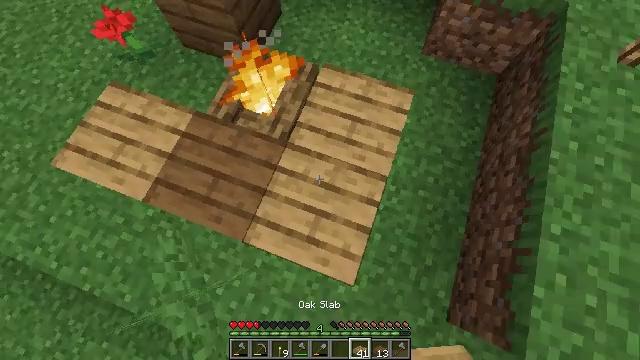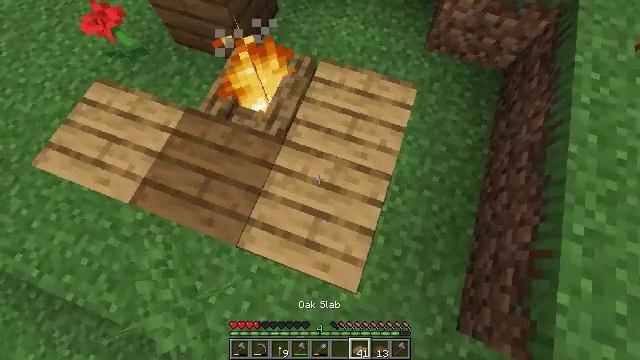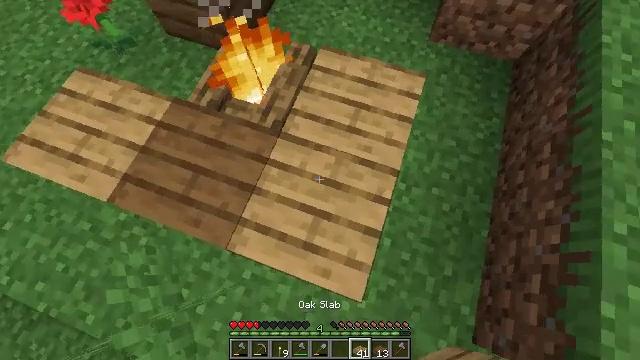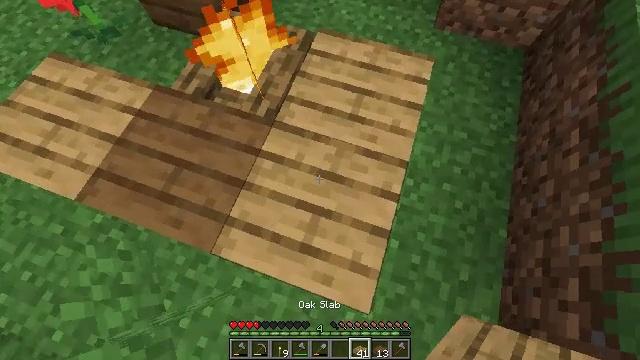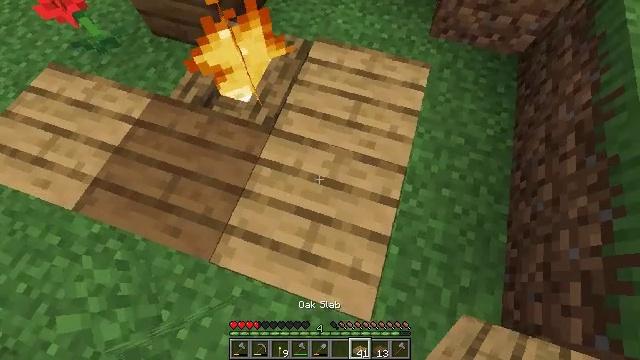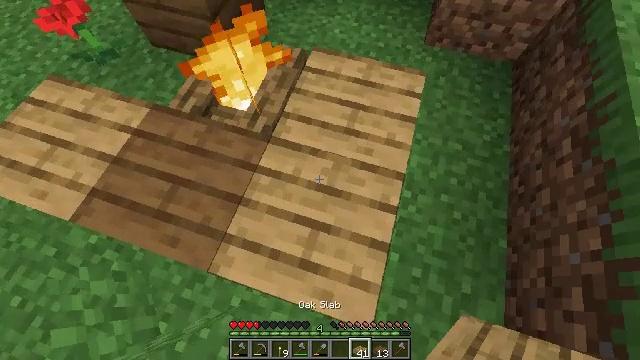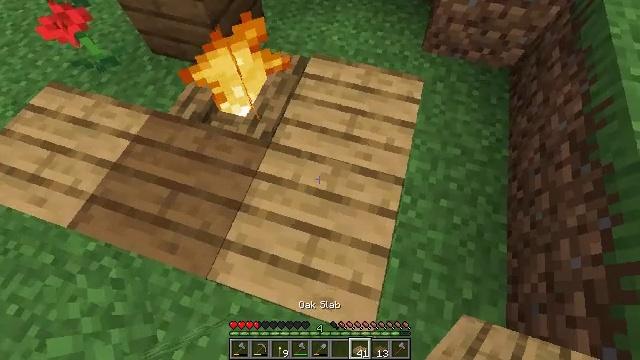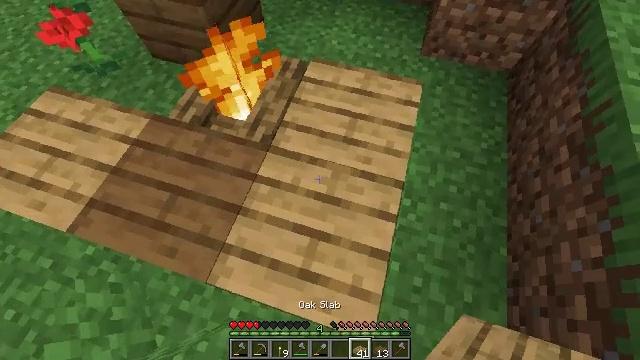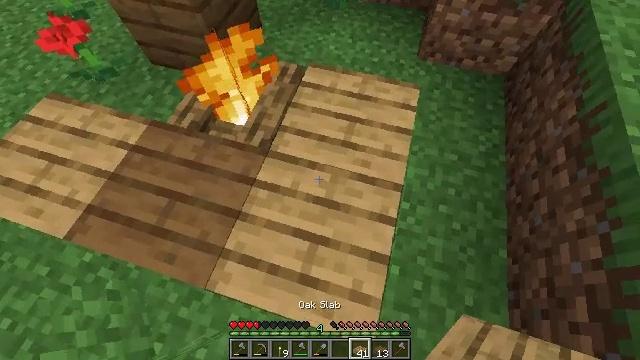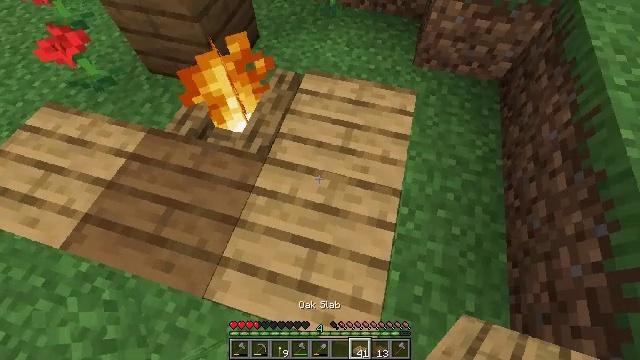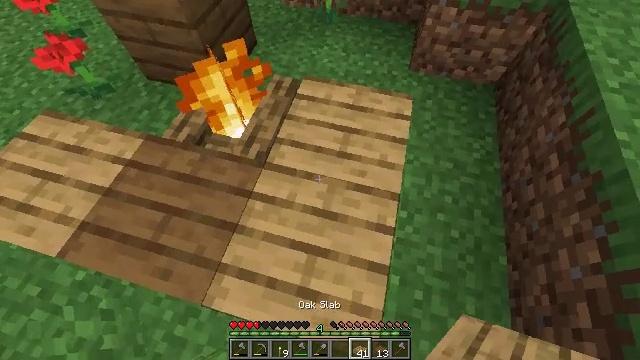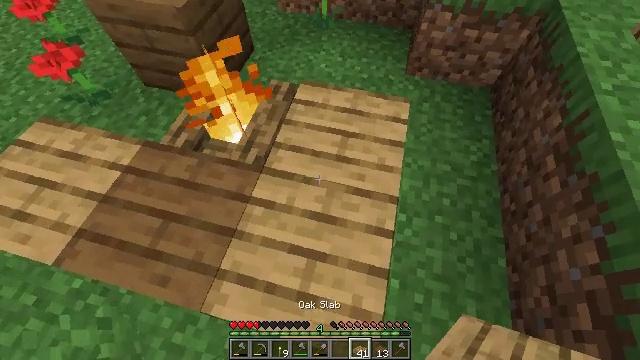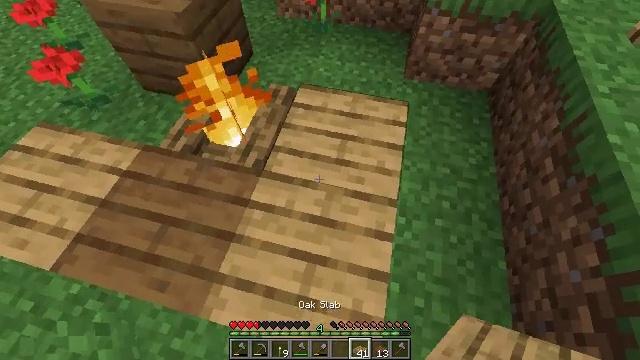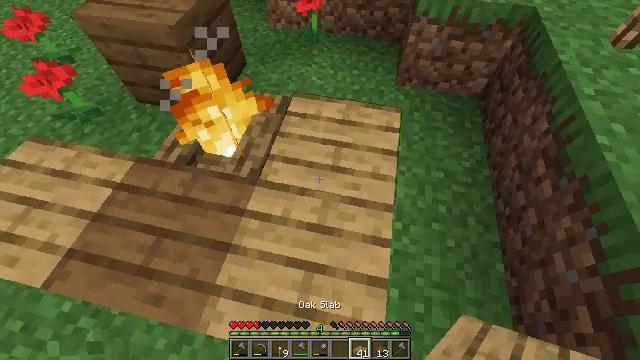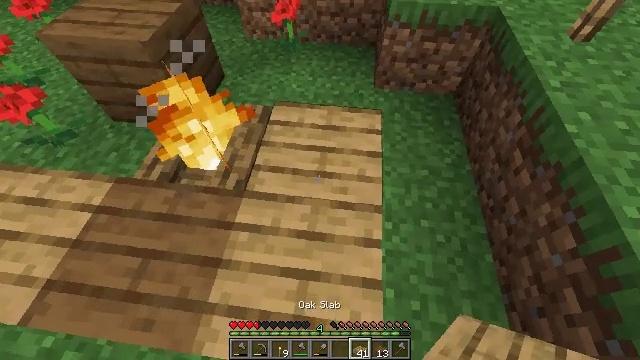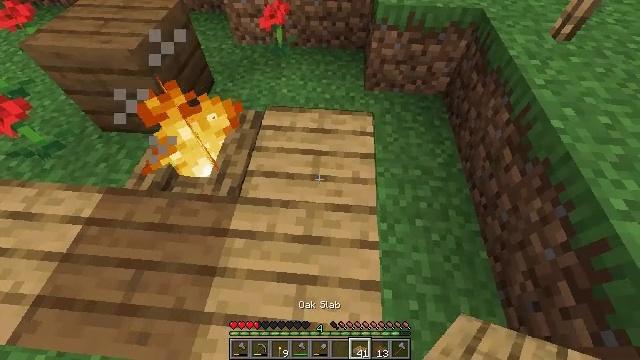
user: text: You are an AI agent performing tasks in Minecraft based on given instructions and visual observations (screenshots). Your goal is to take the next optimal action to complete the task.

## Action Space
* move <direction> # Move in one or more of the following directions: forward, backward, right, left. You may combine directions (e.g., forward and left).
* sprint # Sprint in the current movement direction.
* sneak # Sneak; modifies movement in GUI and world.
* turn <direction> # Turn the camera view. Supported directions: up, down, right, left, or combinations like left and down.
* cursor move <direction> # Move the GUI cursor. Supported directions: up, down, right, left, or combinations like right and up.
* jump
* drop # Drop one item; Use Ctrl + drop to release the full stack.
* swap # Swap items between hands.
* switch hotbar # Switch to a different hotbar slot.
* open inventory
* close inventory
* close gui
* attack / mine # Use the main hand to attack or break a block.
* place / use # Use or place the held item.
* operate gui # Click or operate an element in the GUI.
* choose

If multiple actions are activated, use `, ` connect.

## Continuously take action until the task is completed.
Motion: motion action
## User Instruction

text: Mine the oak slab from the floor.
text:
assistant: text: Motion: turn up
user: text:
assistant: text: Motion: turn up
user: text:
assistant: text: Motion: turn up
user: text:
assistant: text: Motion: turn up
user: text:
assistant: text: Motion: turn up
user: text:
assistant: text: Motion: turn up
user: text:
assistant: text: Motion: no_op
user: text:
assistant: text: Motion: no_op
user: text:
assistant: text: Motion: turn up
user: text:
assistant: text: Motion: turn up
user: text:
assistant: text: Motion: no_op
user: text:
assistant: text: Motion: no_op
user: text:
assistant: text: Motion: turn right and up
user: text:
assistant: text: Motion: turn right and up
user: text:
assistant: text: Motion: turn right
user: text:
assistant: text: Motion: no_op
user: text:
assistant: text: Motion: no_op
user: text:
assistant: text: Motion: no_op
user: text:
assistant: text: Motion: no_op
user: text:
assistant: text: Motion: switch to hotbar 1
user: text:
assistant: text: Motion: switch to hotbar 1
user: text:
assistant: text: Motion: switch to hotbar 1
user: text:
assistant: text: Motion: no_op
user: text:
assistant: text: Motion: no_op
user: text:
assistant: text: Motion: no_op
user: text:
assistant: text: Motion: no_op
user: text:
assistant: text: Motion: no_op
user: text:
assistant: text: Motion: no_op
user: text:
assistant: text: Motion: switch to hotbar 2
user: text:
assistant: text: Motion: switch to hotbar 2